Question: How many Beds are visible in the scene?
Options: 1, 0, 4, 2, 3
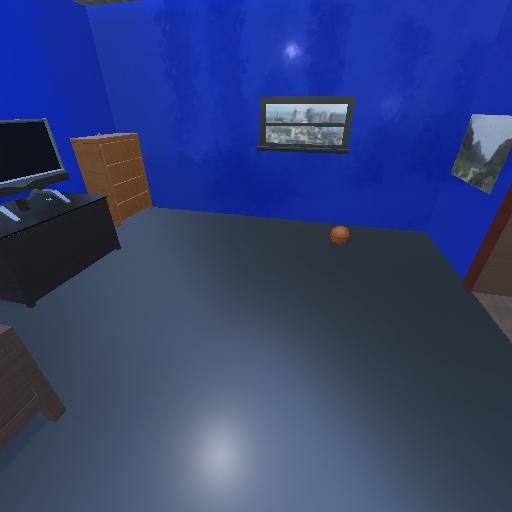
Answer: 1